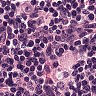
Metastatic tissue present: yes